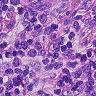
Metastatic tissue present: no